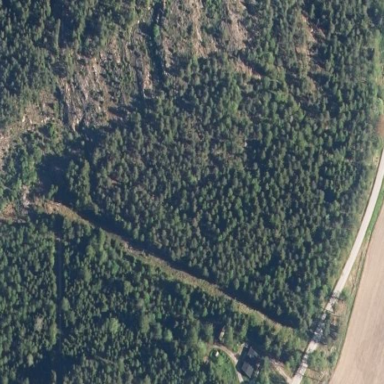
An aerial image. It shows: Forest area.